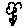
Label: flower